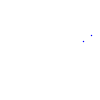
Particle: kaon